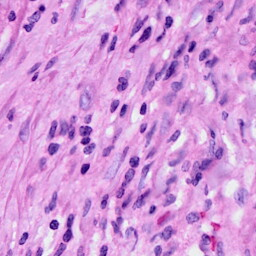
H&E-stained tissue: Ovarian